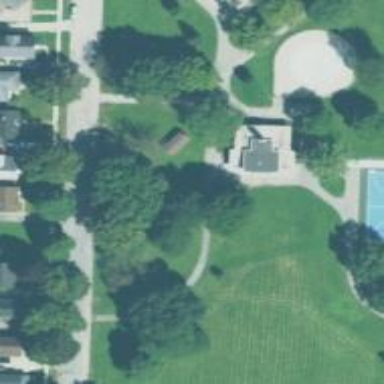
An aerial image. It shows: Historic memorial.